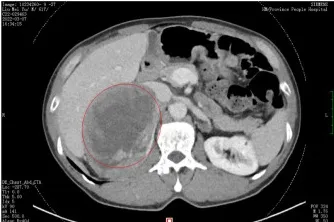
Preoperative abdominal CT and MRI. CT scan in venous phase.
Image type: radiology (ct)